Question: Count the number of objects in the diagram.
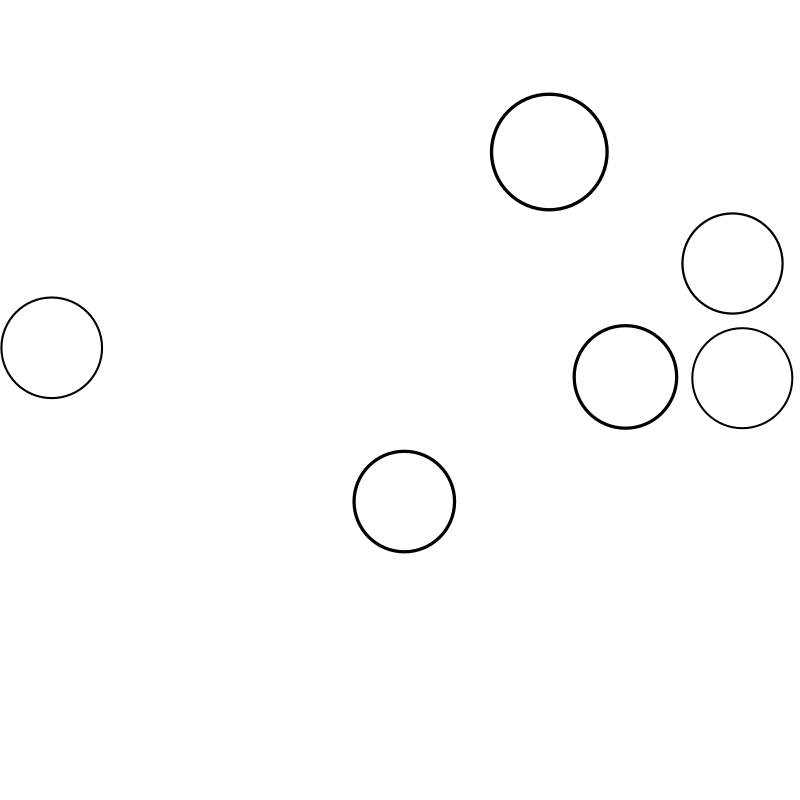
Answer: 6